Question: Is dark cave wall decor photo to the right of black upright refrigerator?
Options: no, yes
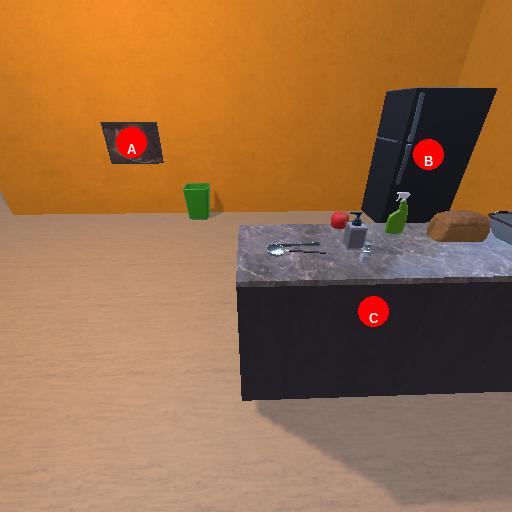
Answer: no